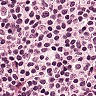
Metastatic tissue present: no